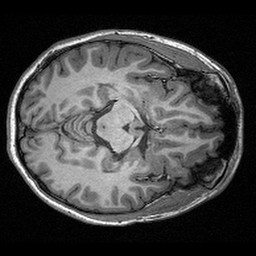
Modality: T1w
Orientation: axial
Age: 22
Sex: female
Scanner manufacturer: siemens
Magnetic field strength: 3 T
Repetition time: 2.53 s
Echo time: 0.00309 s